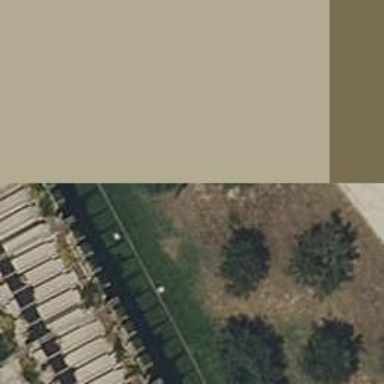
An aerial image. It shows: Urban tree with broadleaved evergreen leaves.